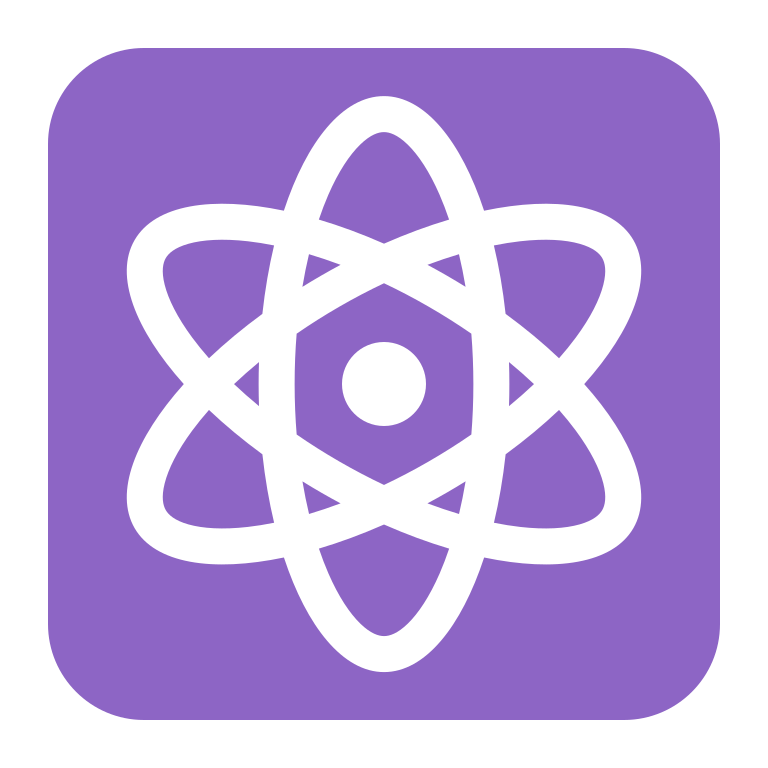
atom symbol flat